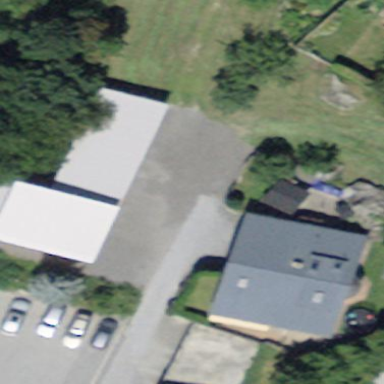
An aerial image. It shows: Group of garages.